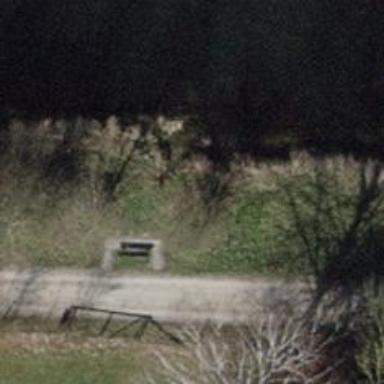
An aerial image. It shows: Brown bench.